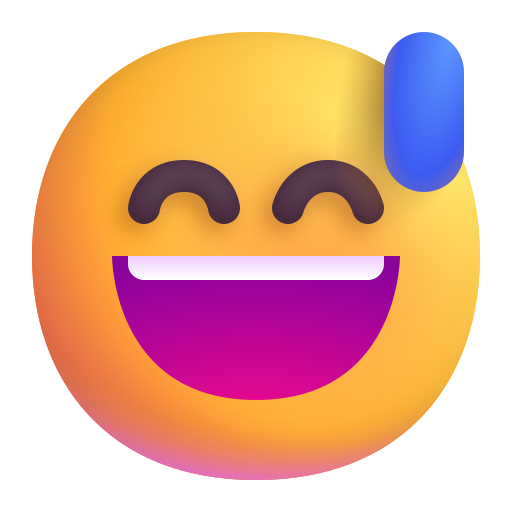
grinning face with sweat color